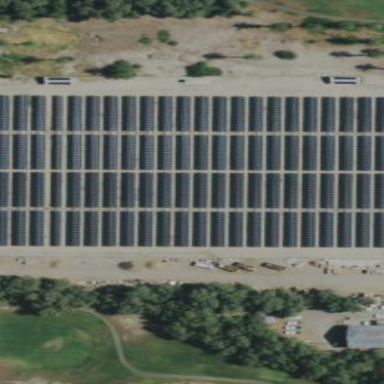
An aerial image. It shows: Solar power generator with photovoltaic panels.